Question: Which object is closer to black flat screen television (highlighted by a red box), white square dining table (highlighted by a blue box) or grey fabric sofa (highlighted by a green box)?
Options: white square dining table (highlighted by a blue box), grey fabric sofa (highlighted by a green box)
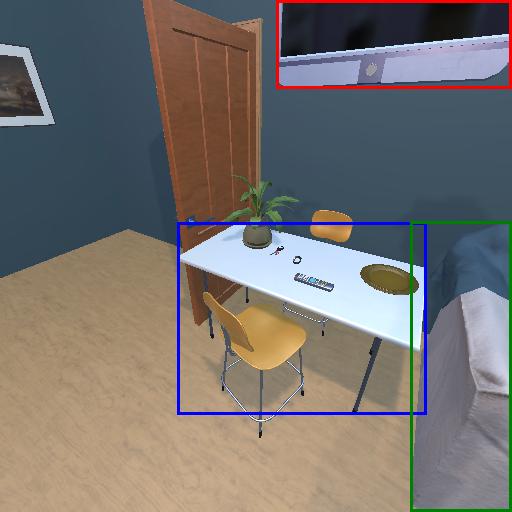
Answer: white square dining table (highlighted by a blue box)